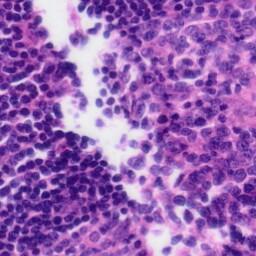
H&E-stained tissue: Tonsil